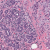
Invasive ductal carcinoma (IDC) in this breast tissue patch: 0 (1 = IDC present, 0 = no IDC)